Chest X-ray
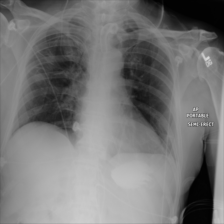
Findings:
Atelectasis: negative
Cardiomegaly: negative
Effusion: negative
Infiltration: positive
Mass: negative
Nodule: positive
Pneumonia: negative
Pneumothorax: negative
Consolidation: negative
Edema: positive
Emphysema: negative
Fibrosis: negative
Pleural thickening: negative
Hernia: negative